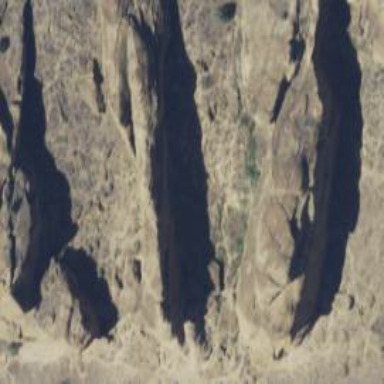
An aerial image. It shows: Crag for climbing.